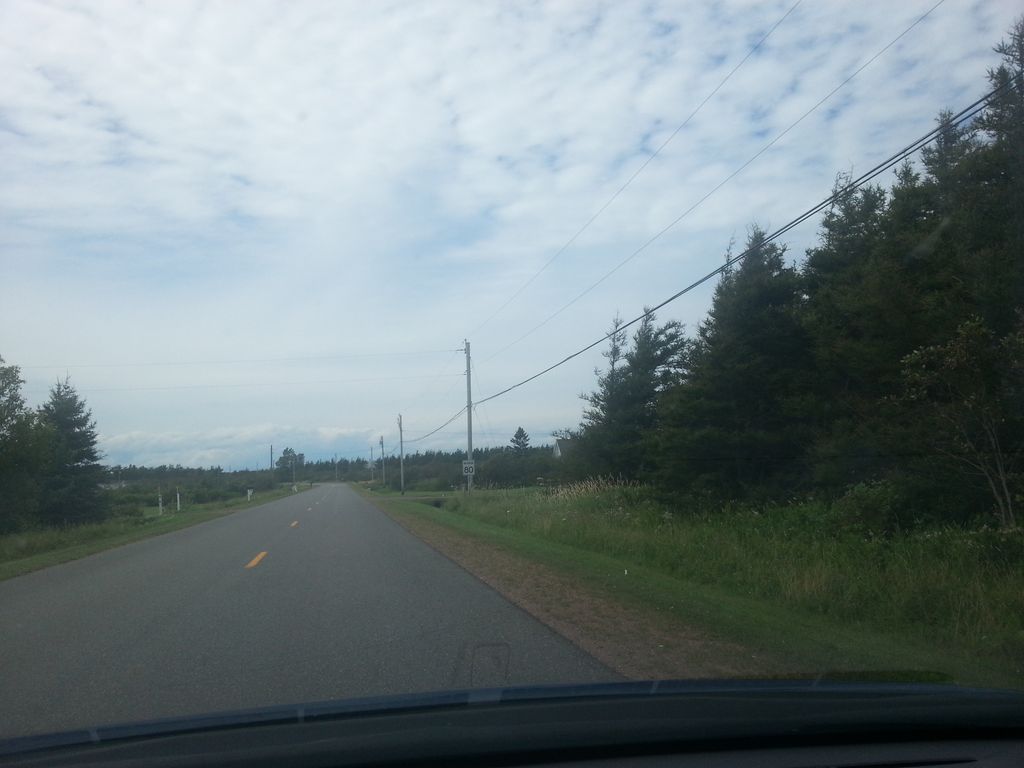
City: charlottetown